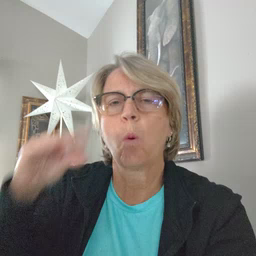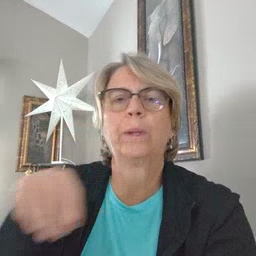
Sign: story